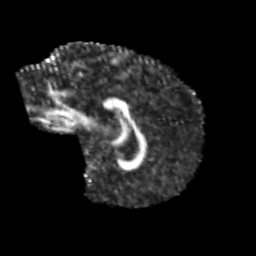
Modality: FA
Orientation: sagittal
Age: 10
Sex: male
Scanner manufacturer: siemens
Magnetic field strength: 3 T
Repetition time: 3.8 s
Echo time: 0.07 s